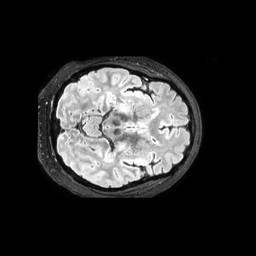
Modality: FLAIR
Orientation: axial
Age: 37
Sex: male
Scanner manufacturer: philips
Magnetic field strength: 3 T
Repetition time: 4.8 s
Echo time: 0.34 s